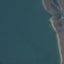
Land use / land cover: SeaLake